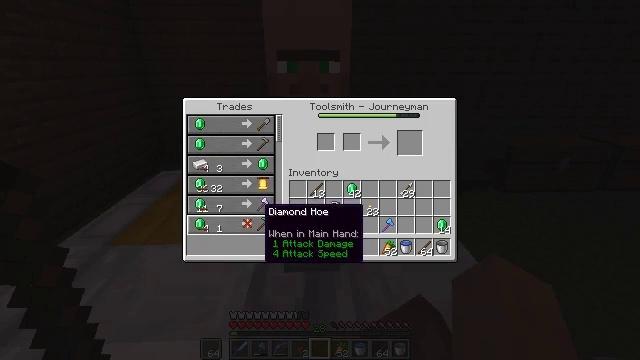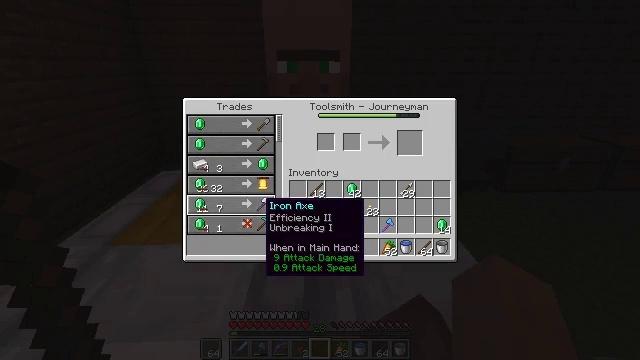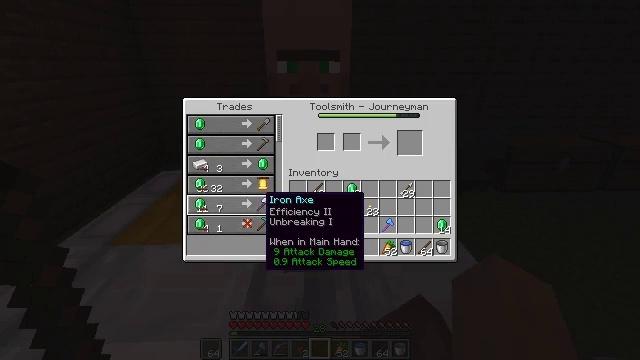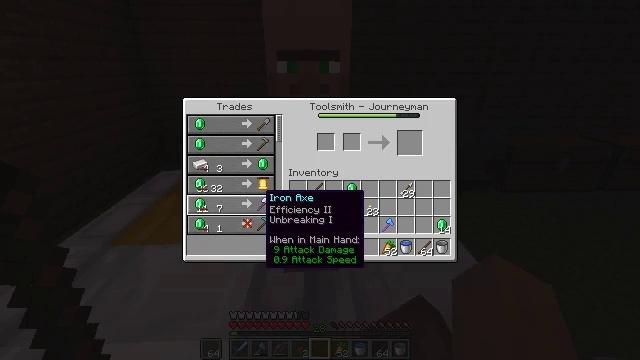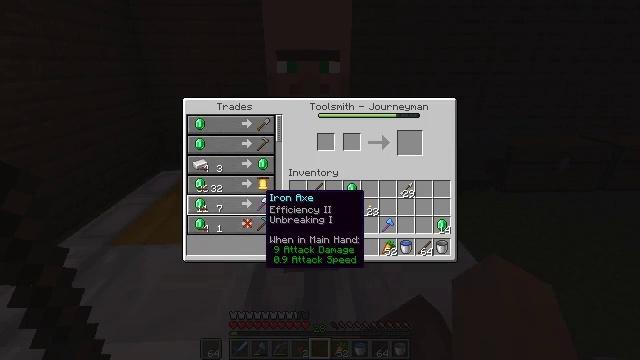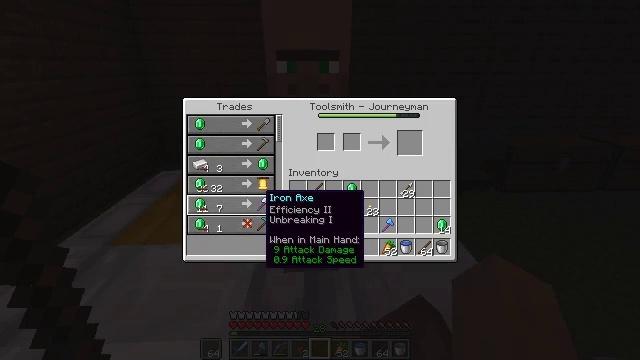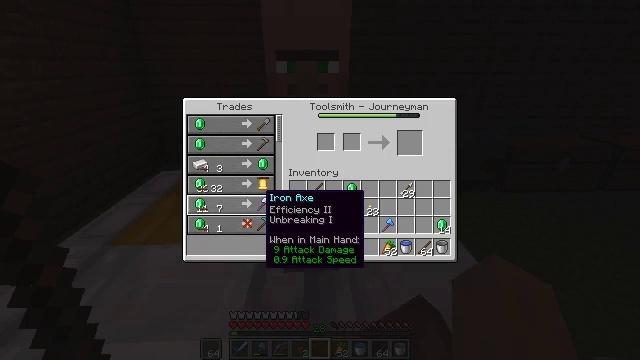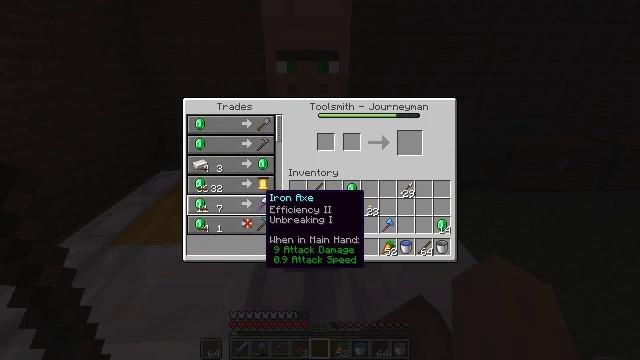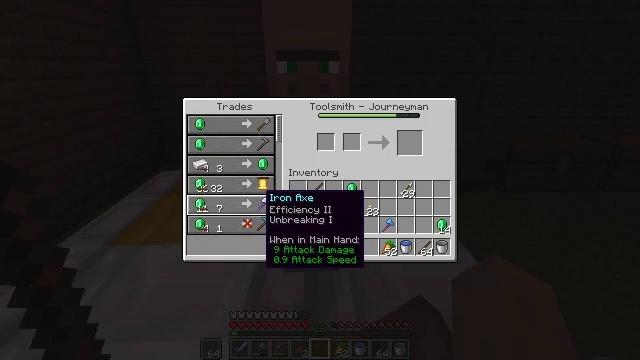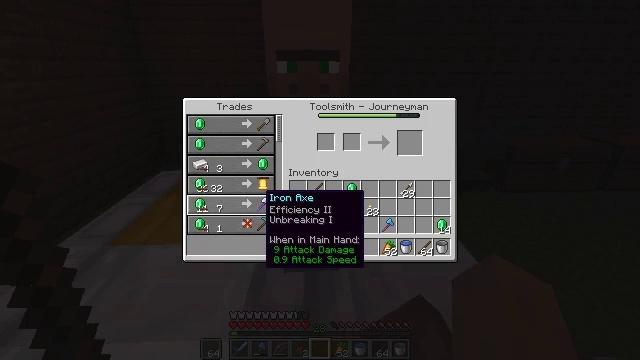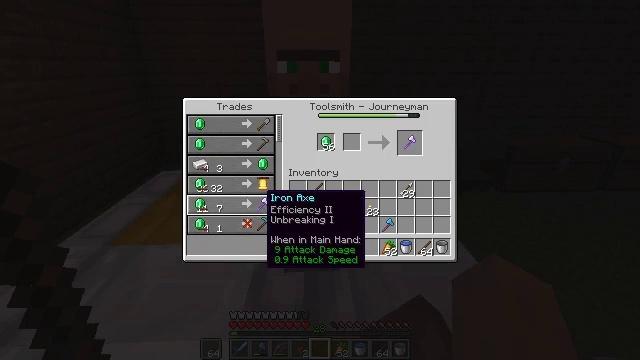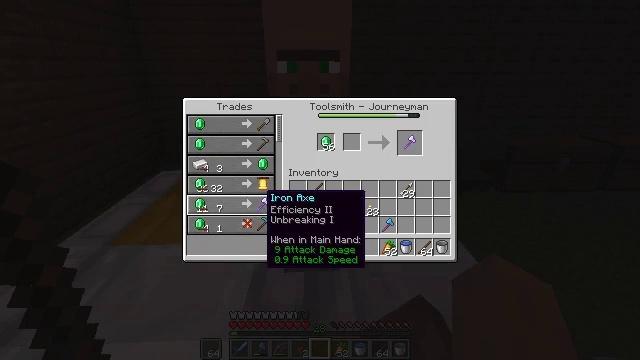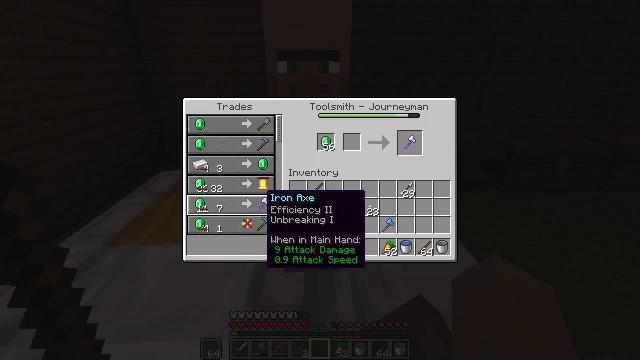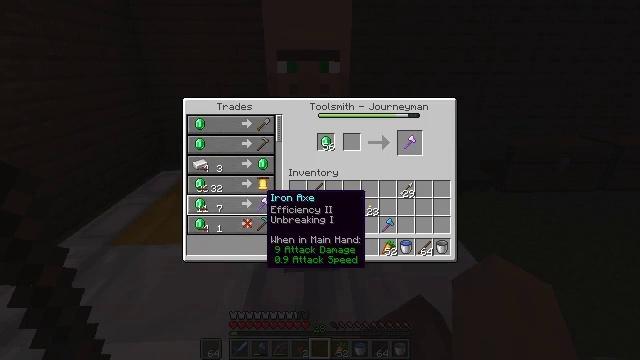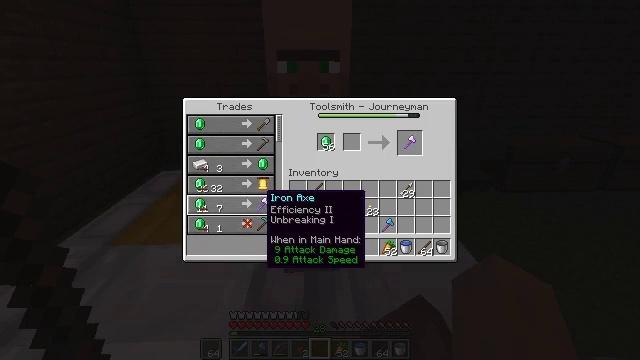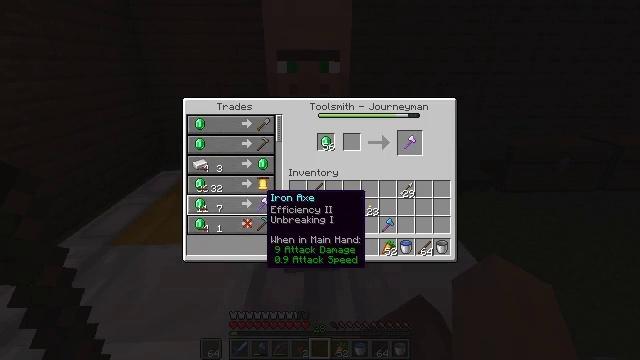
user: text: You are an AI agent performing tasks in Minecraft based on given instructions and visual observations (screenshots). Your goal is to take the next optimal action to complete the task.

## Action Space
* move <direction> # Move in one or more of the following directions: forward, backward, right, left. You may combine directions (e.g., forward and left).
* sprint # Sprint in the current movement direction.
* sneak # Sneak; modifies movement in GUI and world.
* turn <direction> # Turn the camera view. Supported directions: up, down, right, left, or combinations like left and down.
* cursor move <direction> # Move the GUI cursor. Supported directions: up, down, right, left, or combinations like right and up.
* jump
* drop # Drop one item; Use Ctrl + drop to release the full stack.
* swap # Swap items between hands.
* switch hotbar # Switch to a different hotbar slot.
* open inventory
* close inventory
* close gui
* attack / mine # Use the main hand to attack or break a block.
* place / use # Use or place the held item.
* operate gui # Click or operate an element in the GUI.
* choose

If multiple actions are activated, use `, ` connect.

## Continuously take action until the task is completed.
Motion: motion action
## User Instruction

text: Use eight diamonds at the crafting table to make a diamond chestplate.
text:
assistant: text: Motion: no_op
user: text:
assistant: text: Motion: no_op
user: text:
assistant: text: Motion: no_op
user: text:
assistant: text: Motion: no_op
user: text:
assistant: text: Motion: no_op
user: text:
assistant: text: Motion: no_op
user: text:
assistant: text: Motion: no_op
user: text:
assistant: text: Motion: no_op
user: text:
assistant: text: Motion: no_op
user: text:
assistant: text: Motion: operate gui
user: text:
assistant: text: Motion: operate gui
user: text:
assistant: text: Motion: operate gui
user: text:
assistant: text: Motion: no_op
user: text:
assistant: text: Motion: no_op
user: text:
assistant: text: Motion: no_op
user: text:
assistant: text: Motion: no_op
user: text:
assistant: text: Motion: no_op
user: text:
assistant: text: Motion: no_op
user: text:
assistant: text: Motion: cursor move right
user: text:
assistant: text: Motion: cursor move right and up
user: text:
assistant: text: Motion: cursor move right and up
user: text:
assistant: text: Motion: cursor move up
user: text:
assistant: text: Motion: cursor move right and up
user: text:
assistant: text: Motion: no_op
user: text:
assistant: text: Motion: no_op
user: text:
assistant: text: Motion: no_op
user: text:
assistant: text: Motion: cursor move left and down
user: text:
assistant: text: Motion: cursor move left and down
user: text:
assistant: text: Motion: cursor move left and down
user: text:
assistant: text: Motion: no_op